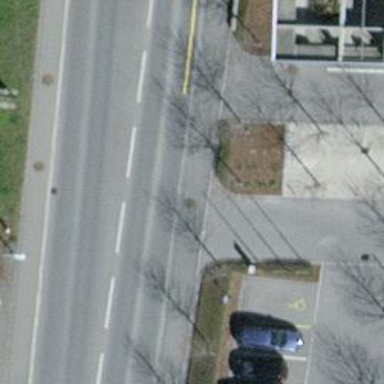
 featuring sidewalks on both sides and designated cycle lane."